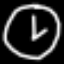
Label: clock